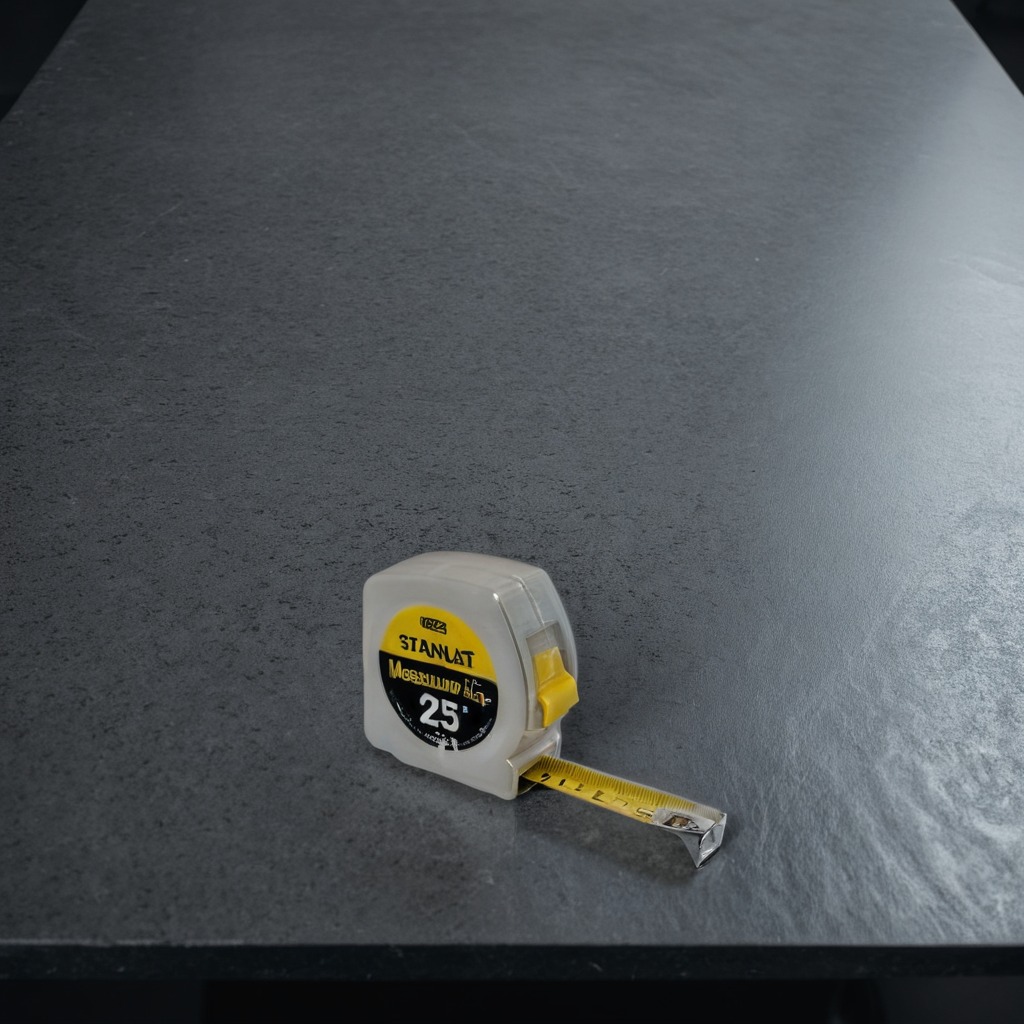
A measuring tape is lying on a clean granite table inside a workshop at night.